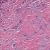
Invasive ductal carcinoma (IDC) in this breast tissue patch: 1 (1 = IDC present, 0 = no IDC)